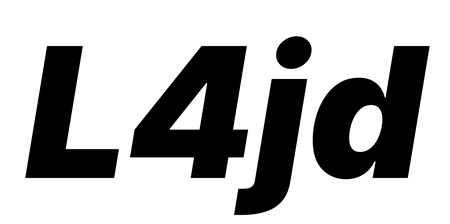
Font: Inter-Italic_Black_Italic